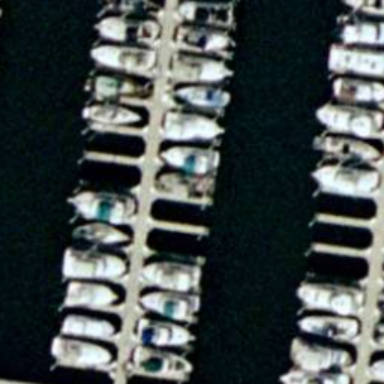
Lots of boats docked at the harbor and the water is black .